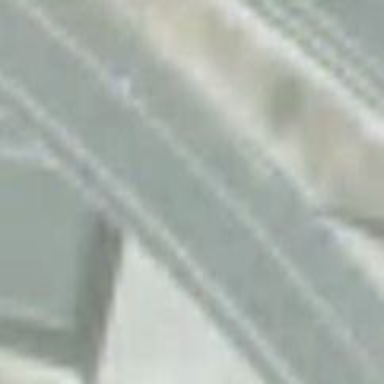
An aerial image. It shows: Bridge on motorway link.